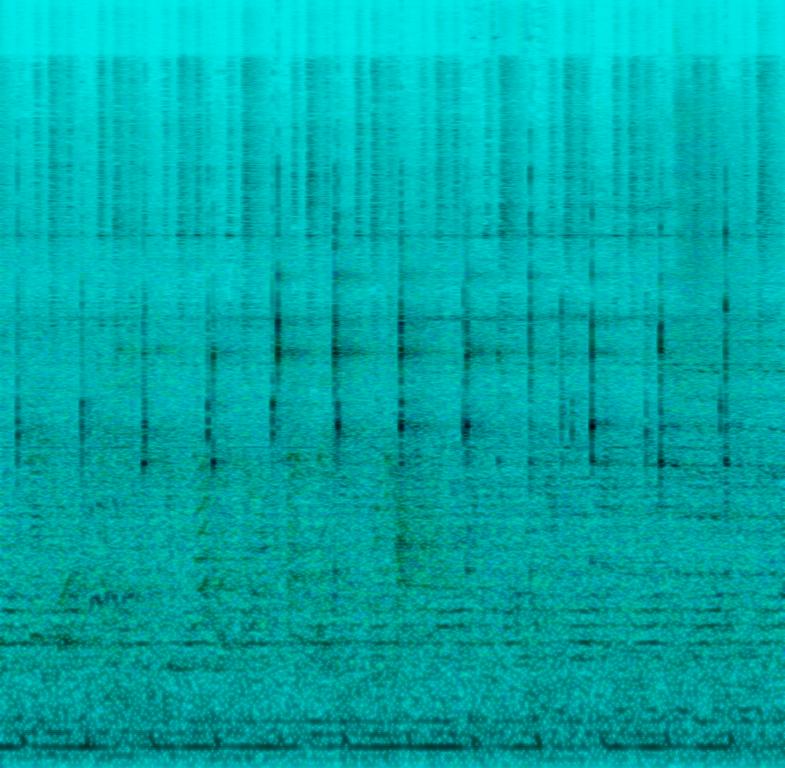
The low quality recording features a live performance that consists of reverberant wooden percussion over an electro song, followed by crowd talking and public announcement vocals in the background. The song consists of groovy bass, haunting synth lead, soft "4 on the floor" kick pattern and shimmering shakers. It sounds like it was recorded somewhere outdoors, judging by the public announcement vocal and crowd noises.